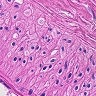
Metastatic tissue present: no